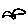
Label: bird